Question: Is there any way in Excel that I can get the steepest line and least steep line, given a linear graph?
If it's not possible to get these lines, is there a way I can (using Excel) calculate the gradient given a line.
Below, the graph I am working with.

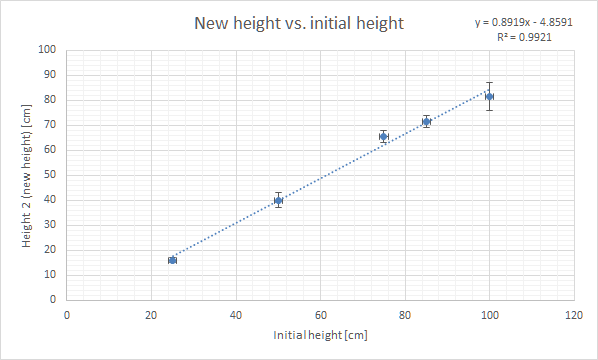
Answer: Unfortunately, you have to write a VBA macro to do this. This functionality is not built in.
Note that in some cases, there is no solution to this problem. In your example, if the last point is at (100,0) instead of (100,81), then no line exists that can traverse all error boxes.